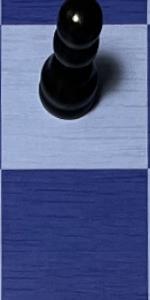
Label: Empty